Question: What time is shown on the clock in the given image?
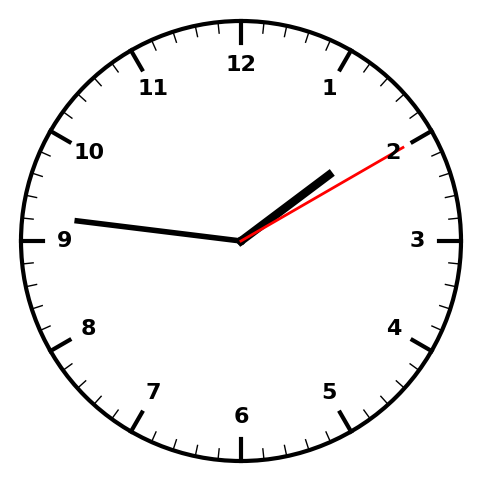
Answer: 01:46:10